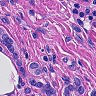
Metastatic tissue present: yes